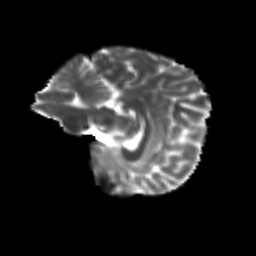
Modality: T2w
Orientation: sagittal
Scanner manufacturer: siemens
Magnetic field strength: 3 T
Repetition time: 9.2 s
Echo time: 0.084 s